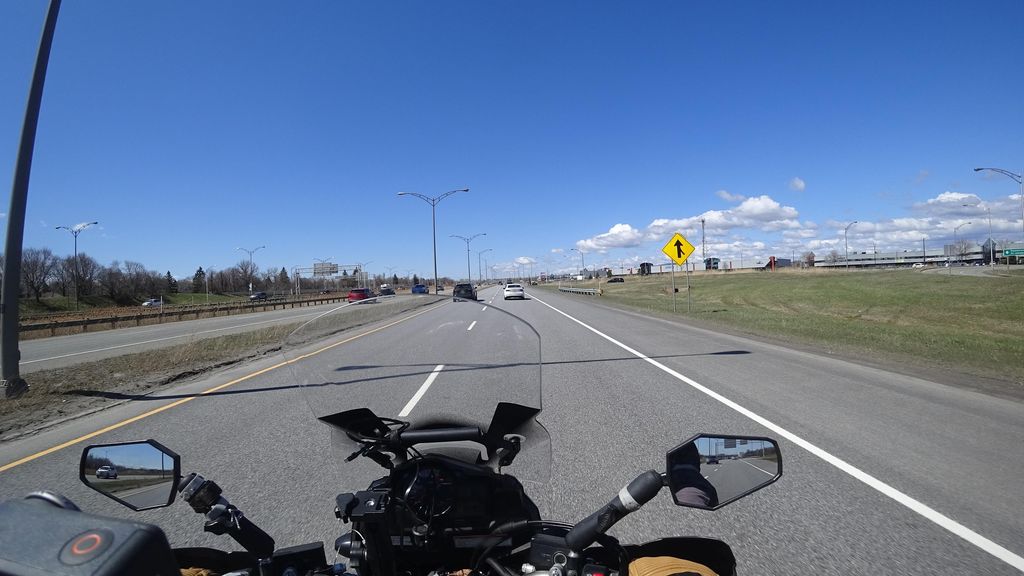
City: quebec_city